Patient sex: F
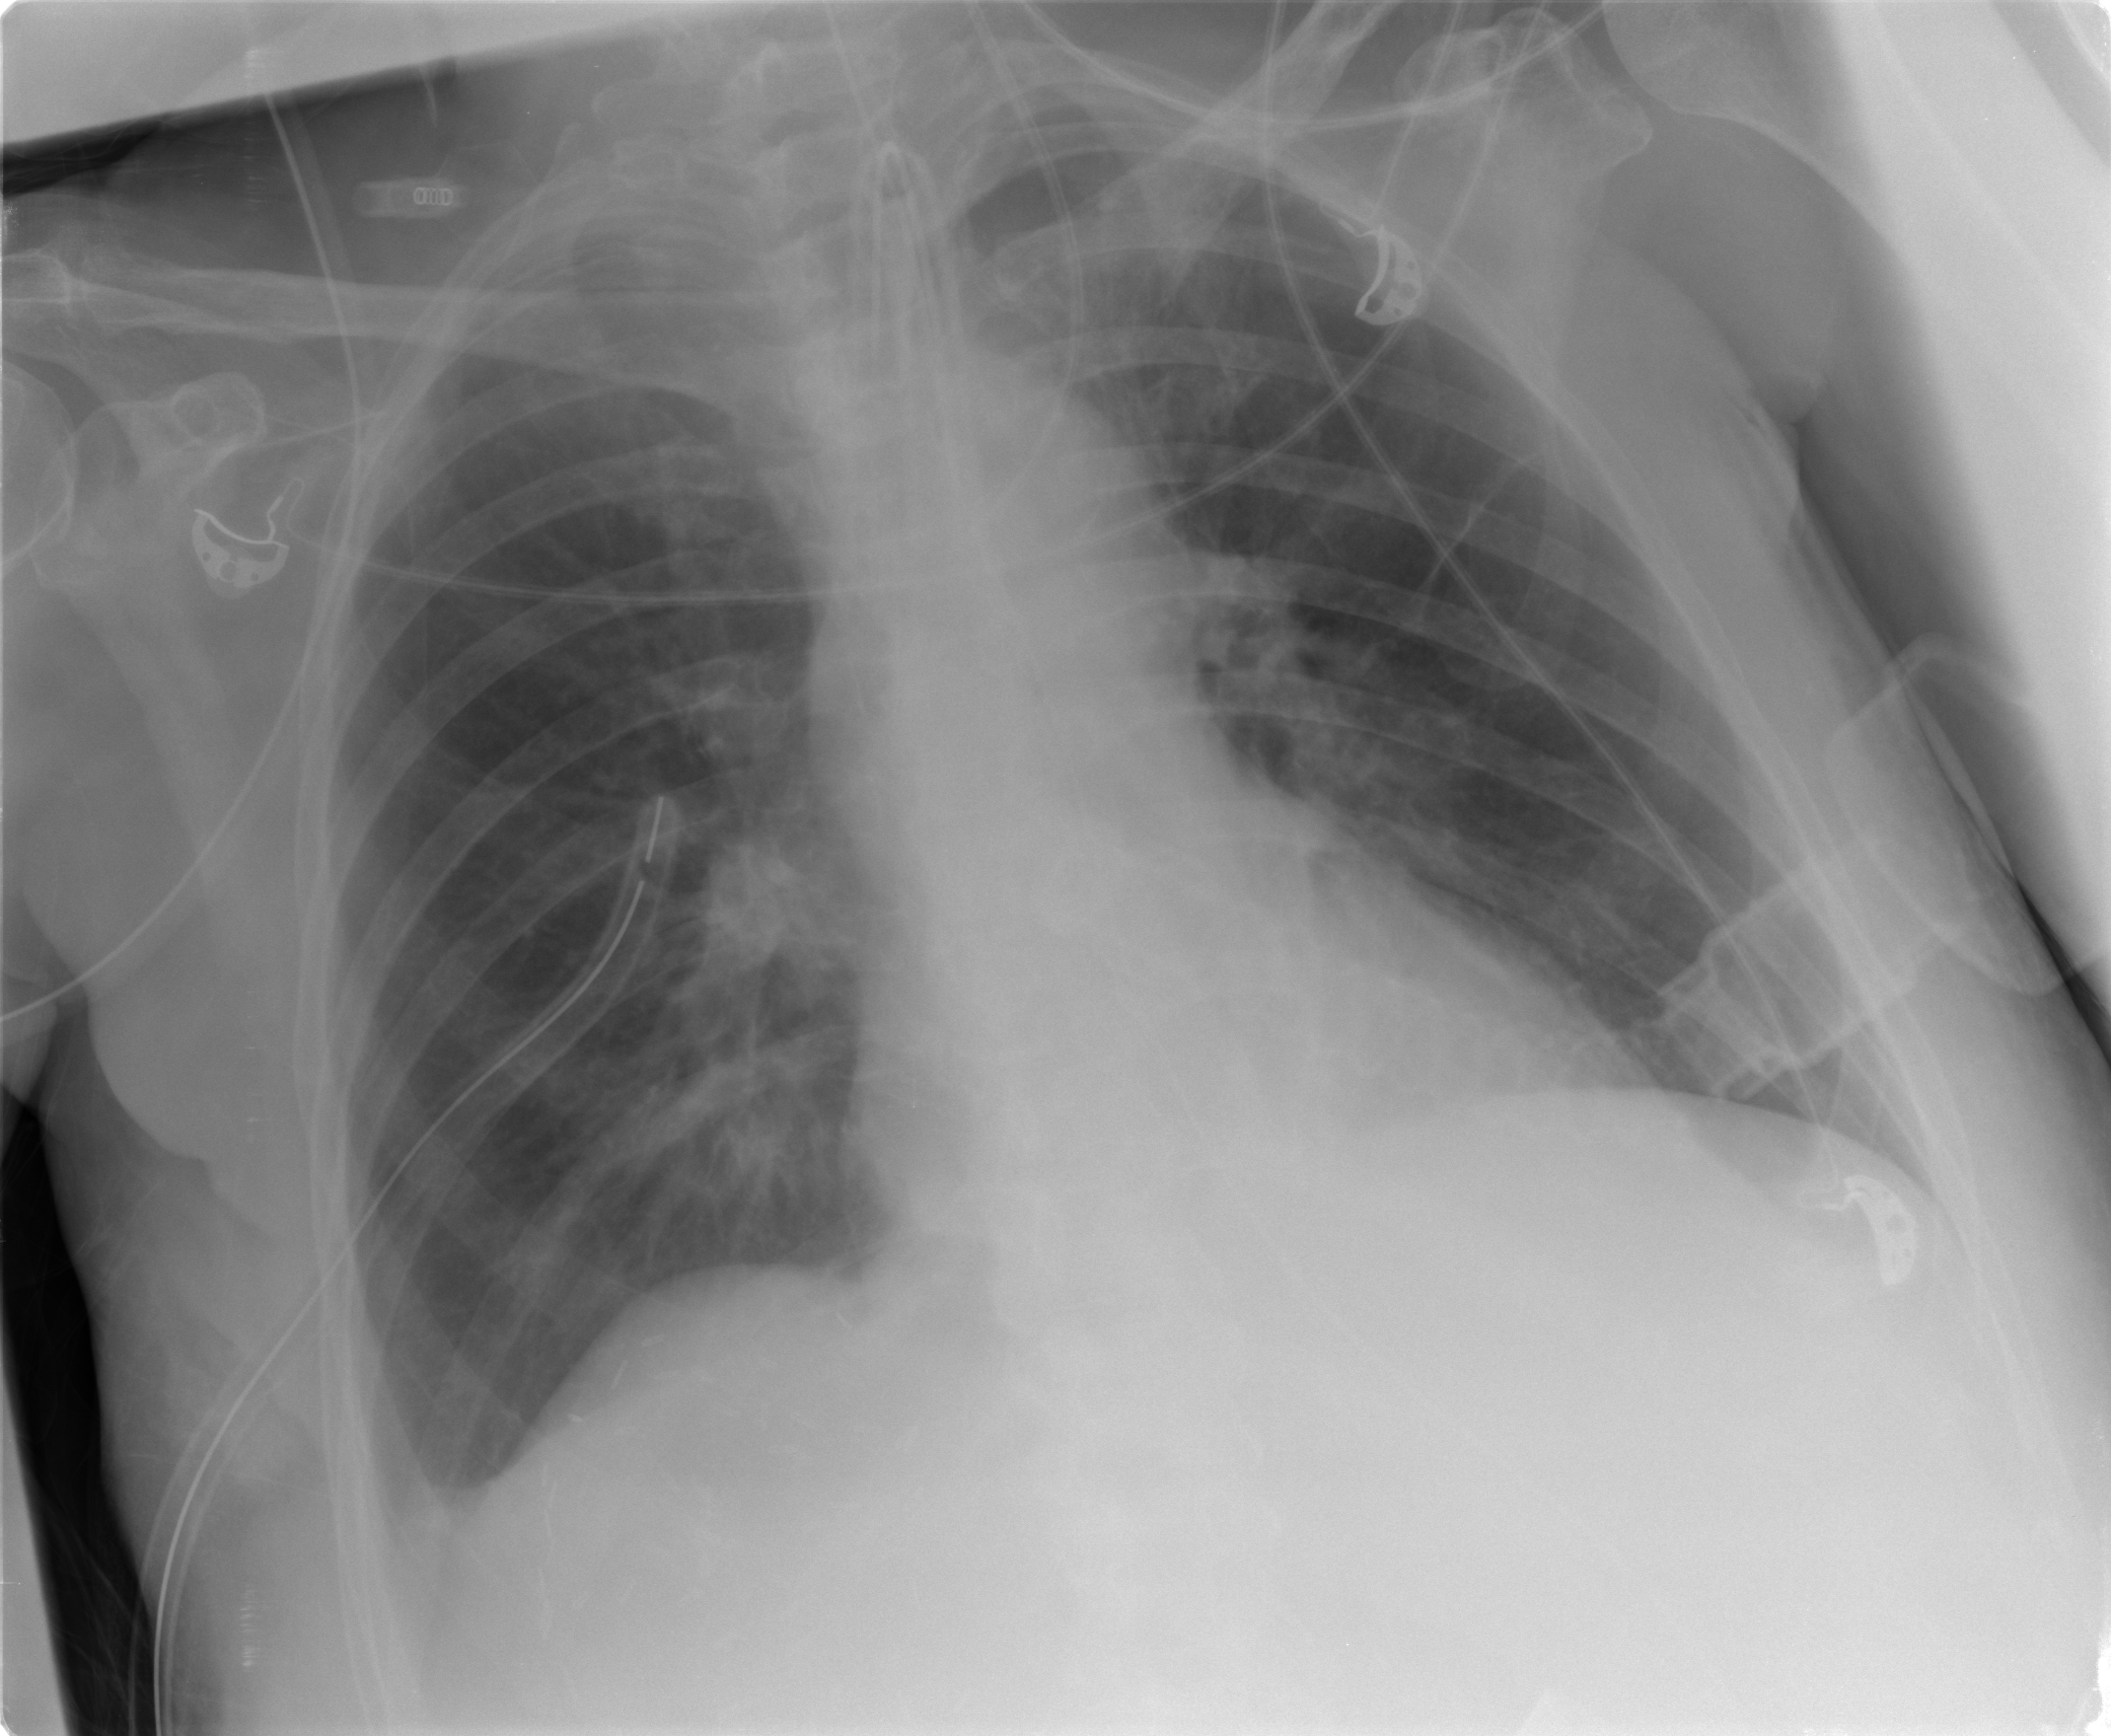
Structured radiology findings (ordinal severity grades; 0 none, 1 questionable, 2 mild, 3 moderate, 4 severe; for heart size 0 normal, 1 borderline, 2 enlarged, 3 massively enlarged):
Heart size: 0
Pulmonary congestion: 2
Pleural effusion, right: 1
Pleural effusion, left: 0
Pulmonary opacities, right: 0
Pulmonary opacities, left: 0
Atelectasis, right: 0
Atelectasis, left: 0